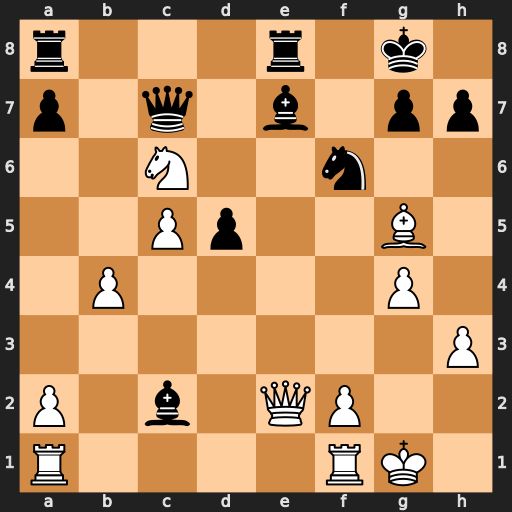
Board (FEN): r3r1k1/p1q1b1pp/2N2n2/2Pp2B1/1P4P1/7P/P1b1QP2/R4RK1
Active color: w
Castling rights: -
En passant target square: -
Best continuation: Nxe7+ Rxe7 Qxc2